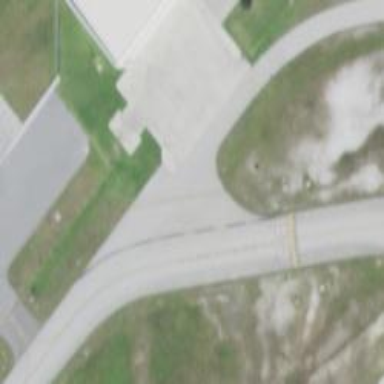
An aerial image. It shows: Image of taxiway at airport.